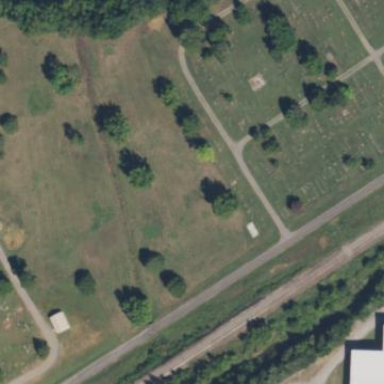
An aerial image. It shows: Graveyard.